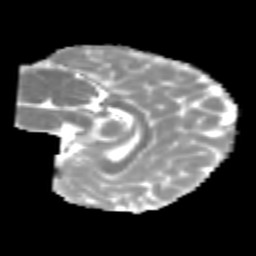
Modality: MD
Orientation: sagittal
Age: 7
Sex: male
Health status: healthy